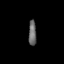
Tissue: skin
Cell type: Others
Senescence score: 0.7909
Nuclear area (px): 193
Mean DAPI intensity: 103.969